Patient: sex F, age 54
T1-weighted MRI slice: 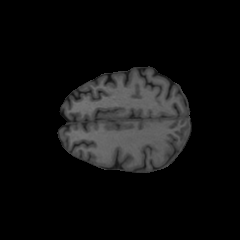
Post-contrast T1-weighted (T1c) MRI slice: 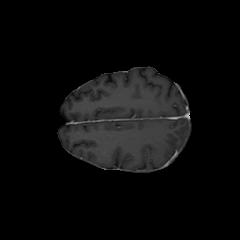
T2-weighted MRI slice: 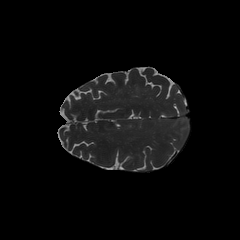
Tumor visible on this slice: no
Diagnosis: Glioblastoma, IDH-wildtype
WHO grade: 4